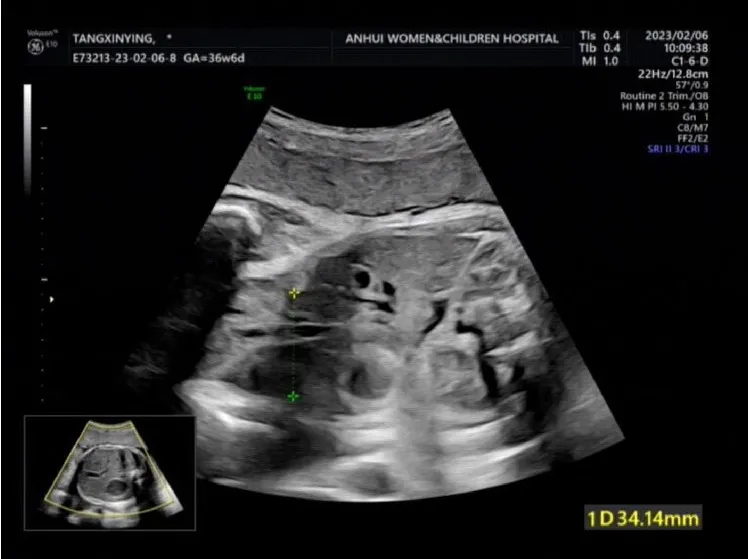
The targeted quaternary ultrasound of our hospital showed that 34 mm abdominal wall defect or abdominal wall continuity was interrupted.
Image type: radiology (ultrasound)